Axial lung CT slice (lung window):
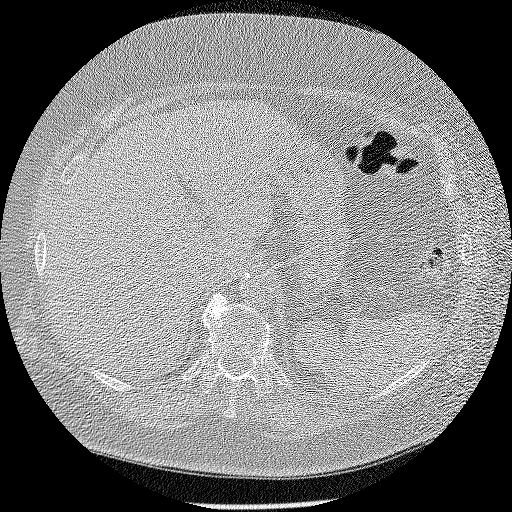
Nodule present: no